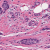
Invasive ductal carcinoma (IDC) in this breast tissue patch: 0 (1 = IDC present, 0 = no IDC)